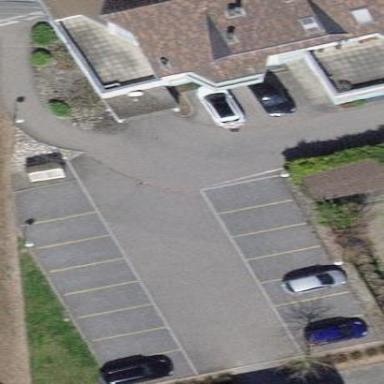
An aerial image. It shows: Parking area with surface.